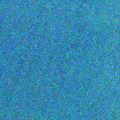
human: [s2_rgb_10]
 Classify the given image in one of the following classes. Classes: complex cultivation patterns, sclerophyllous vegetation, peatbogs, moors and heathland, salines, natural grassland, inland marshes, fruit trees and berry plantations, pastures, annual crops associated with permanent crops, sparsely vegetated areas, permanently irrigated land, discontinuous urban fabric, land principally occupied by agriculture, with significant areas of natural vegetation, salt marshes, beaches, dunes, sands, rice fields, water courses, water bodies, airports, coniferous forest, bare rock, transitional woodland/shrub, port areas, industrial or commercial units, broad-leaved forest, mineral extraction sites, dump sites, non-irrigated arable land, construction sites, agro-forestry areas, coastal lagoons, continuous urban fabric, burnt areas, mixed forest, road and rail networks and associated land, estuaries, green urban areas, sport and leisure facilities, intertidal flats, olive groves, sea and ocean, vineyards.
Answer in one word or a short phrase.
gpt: sea and ocean